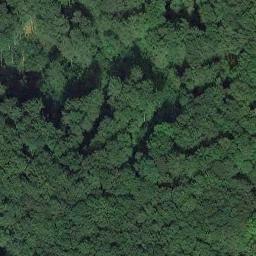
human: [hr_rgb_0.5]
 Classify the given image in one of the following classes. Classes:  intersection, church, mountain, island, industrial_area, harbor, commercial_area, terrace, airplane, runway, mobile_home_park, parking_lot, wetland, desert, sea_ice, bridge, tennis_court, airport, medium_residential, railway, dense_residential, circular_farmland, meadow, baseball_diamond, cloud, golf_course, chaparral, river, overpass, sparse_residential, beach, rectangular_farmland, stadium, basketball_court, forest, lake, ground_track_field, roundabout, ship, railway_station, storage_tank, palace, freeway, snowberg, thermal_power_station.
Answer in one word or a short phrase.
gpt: forest